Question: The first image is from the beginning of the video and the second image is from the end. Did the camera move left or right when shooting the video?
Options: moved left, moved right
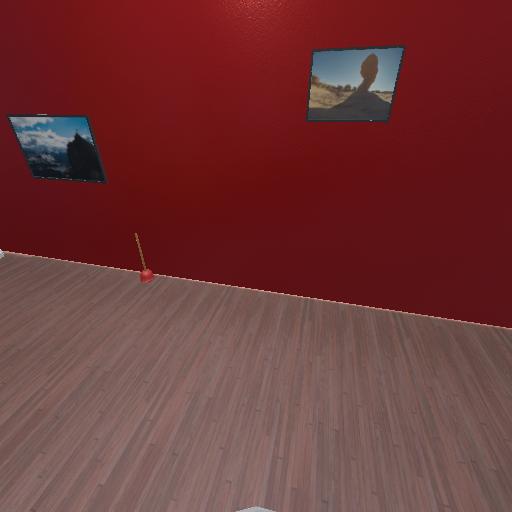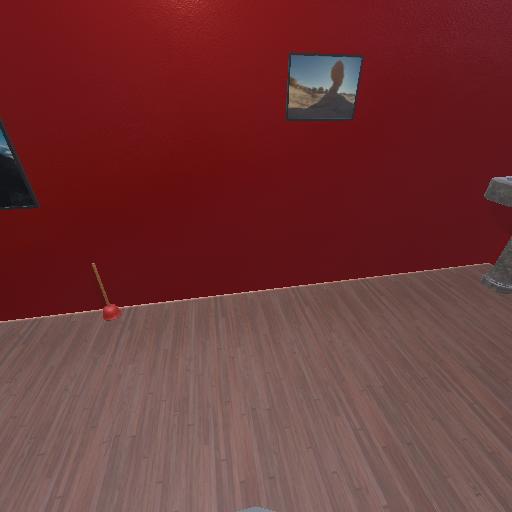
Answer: moved left